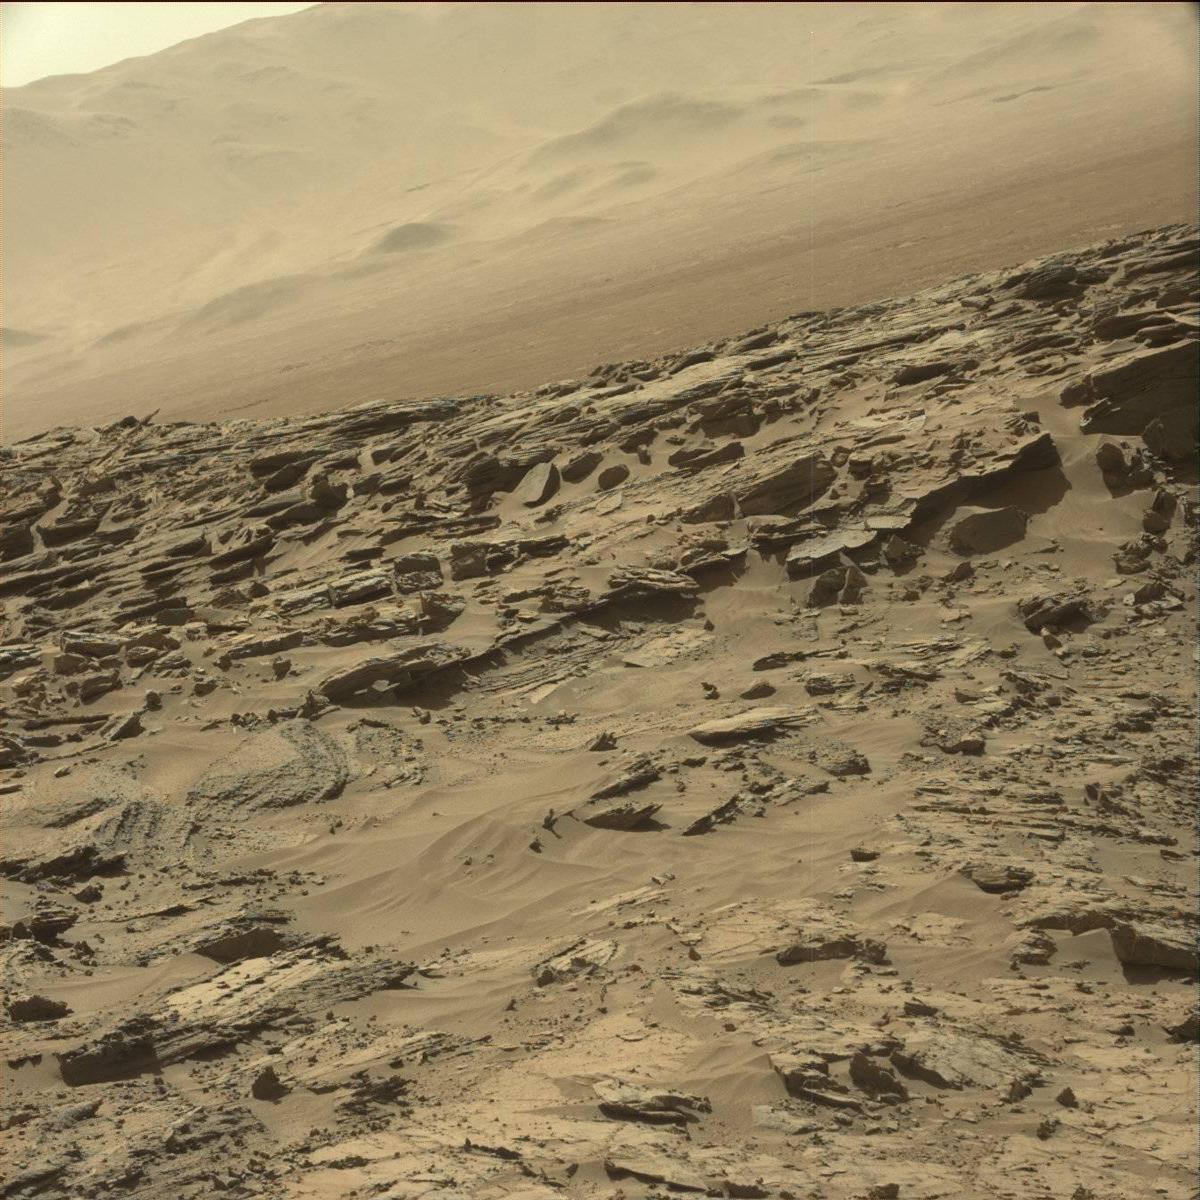
Terrain classes present: Bedrock, Ridge, Sand / Soil, Sky